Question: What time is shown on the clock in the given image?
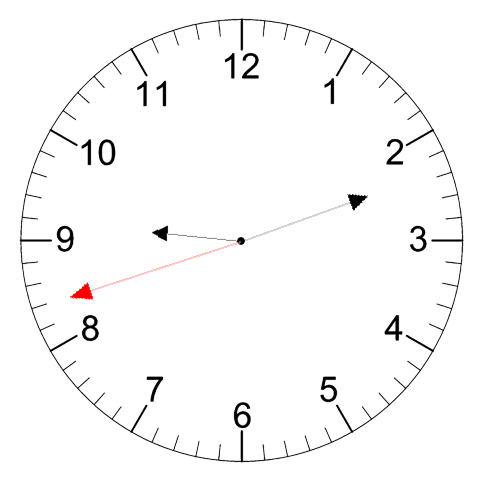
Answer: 09:11:42